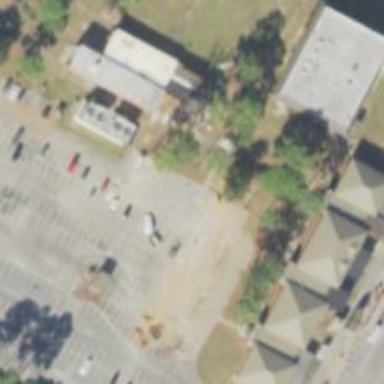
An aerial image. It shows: Parking space.